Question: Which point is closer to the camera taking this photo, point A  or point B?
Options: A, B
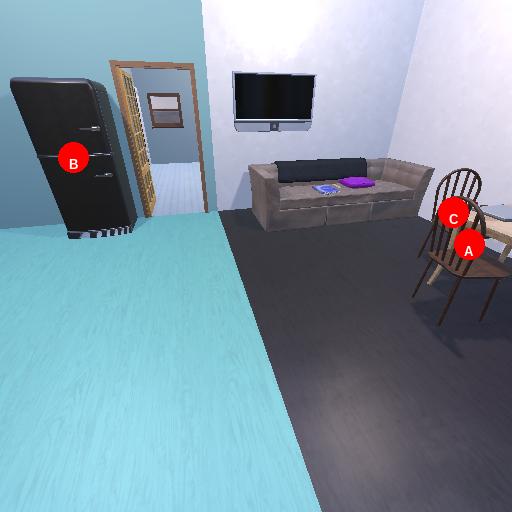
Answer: A